Interaction volume radius: 10 \u00c5
Interaction volume height: 10 \u00c5
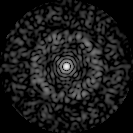
Disorder parameter: 0.864